RGB frame:
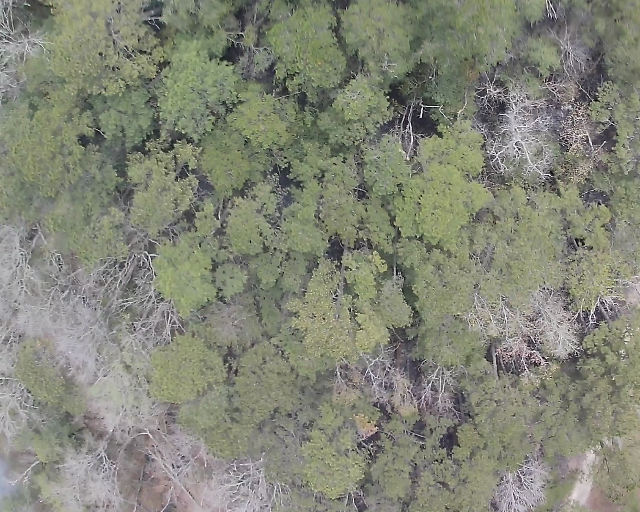
Thermal frame:
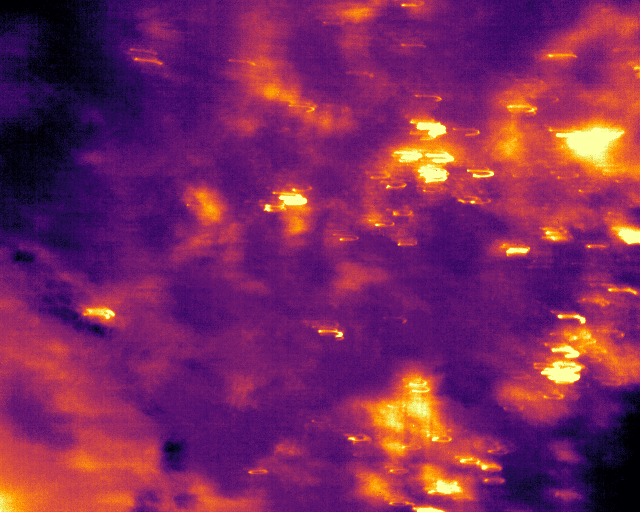
Captured: 2026-02-26 03:06:52
Pixels at or above 80 °C: 3 (fraction of frame: 9.1552734375e-06)